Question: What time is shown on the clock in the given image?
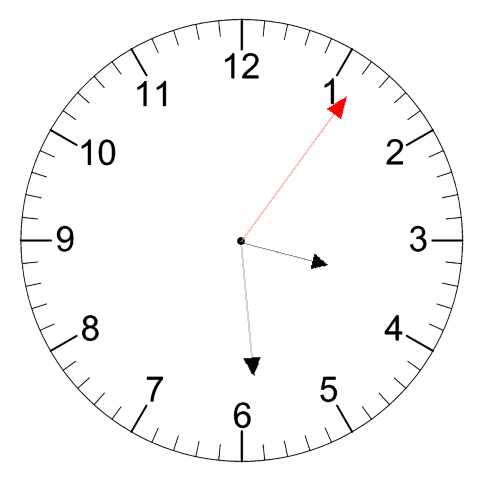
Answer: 03:29:06